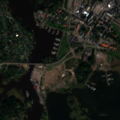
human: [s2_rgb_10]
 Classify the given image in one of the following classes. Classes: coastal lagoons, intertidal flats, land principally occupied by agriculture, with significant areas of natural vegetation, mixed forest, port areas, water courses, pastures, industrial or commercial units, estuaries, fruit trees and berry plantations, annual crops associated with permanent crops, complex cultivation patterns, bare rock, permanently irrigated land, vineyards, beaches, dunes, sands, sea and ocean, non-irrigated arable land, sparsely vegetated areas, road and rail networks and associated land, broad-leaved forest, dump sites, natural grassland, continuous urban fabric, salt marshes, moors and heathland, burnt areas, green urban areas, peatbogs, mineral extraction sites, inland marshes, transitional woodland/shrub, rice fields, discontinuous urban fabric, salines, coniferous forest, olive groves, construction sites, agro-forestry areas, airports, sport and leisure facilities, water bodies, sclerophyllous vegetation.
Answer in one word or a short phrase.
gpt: discontinuous urban fabric, industrial or commercial units, transitional woodland/shrub, sea and ocean